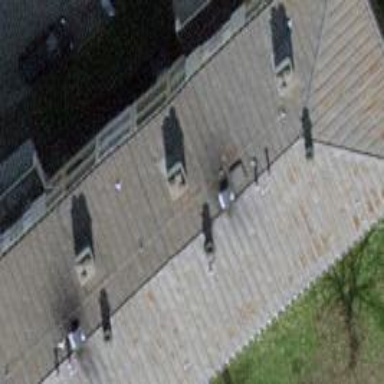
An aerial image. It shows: Apartments building with hipped roof oriented along.